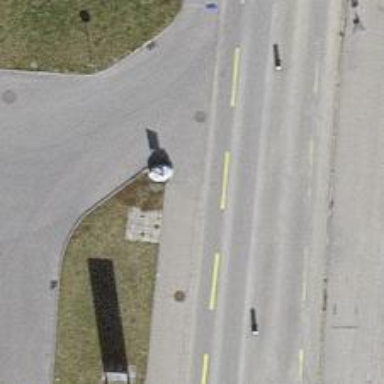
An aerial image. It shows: Sidewalk leading to platform for public transport.